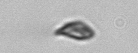
Label: Cryptophyta